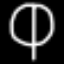
Label: leaf